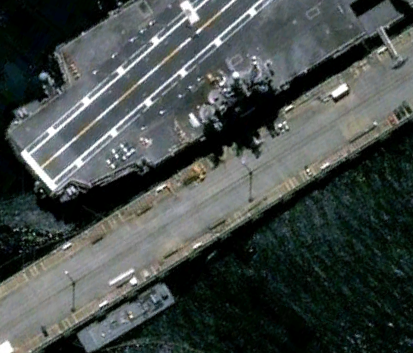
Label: aircraft_carrier